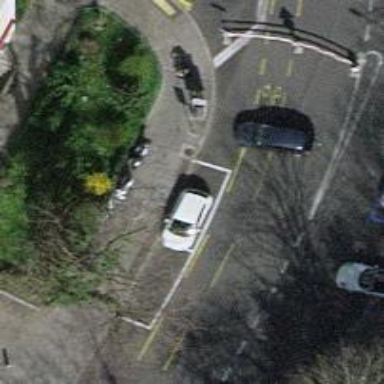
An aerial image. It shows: Asphalt sidewalk along the footway.